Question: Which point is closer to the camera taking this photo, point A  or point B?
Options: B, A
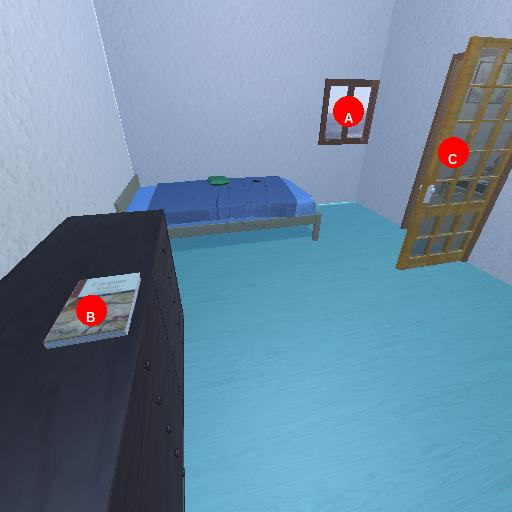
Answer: B